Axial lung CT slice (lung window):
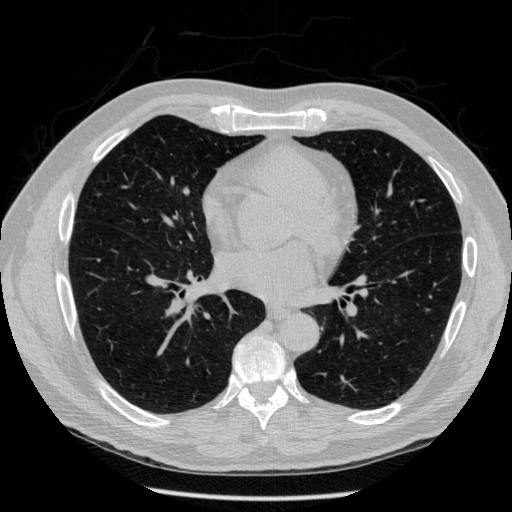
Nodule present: no